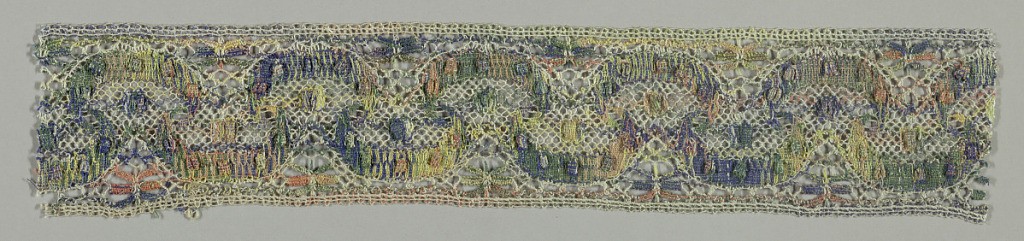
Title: Band
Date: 19th century
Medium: linen Technique: machine made
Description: Band with large blossom forming tabs in red, blue and natural linen.